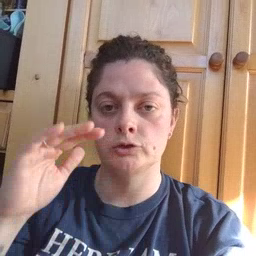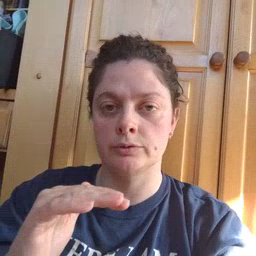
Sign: child